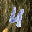
Label: 4